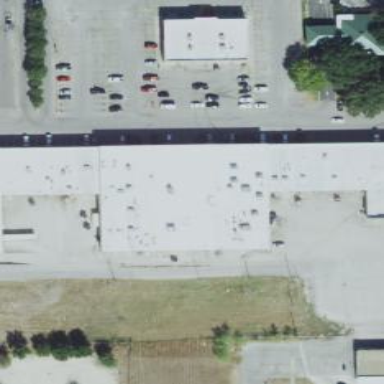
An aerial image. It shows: Retail building.